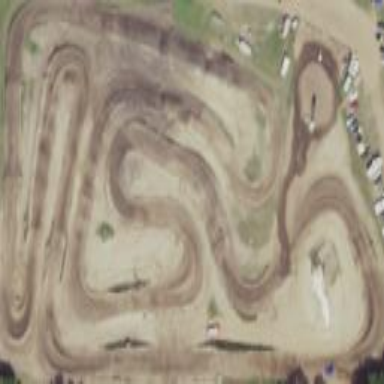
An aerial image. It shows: Dirt raceway designated for motocross sport.